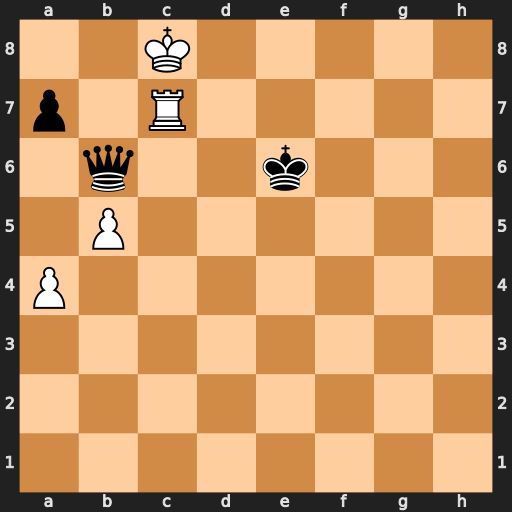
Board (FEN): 2K5/p1R5/1q2k3/1P6/P7/8/8/8
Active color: w
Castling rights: -
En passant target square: -
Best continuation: Rc6+ Kd5 Rxb6